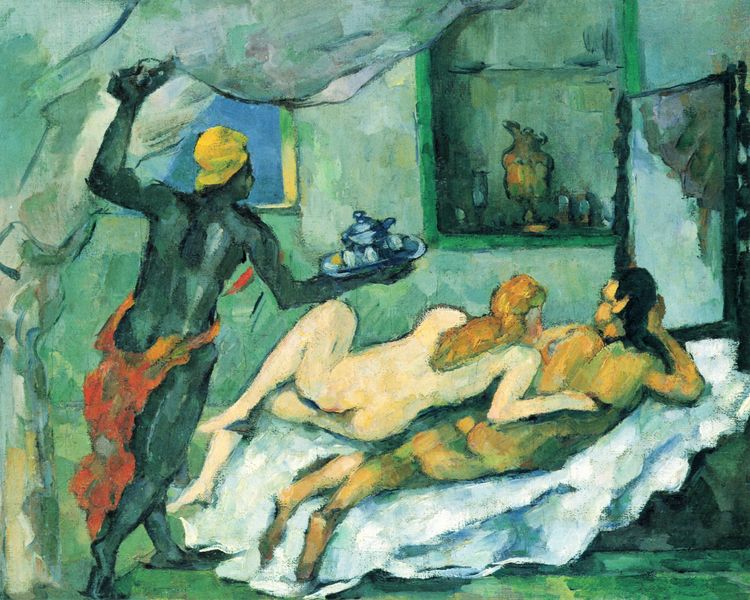
Titel: Nachmittags in Neapel (Der Rumpunch)
Künstler: Paul Cézanne
Standort: Canberra
Institution: National Gallery of Australia
Schlagwörter: akt, blau, dunkel, gemälde, haut, himmel, mann, nackt, schatten, weiß, cezanne, gelb, grün, impressionismus, menschen, braun, fenster, frau, glas, hell, hut, licht, orange, rücken, schwarz, türkis, zimmer, rot, tuch, beige, blond, getränke, gläser, kappe, mütze, regal, wand, diener, dienerin, tablett, spiegel, vorhang, boden, haare, interieur, decke, paar, kanne, krug, beine, liebe, man, afrika, hitze, mauer, bedienen, kaffee, kopftuch, foulard, homme, jaune, vert, bett, bettdecke, schlafzimmer, tasse, tee, laken, liegend, becher, corps, neger, nische, cruche, gesäss, paul, rückenakt, sex, service, blanc, noir, karaffe, liebespaar, tassen, gedeck, betttuch, schwarzer, sklave, bettlaken, moor, gaugin, paul cezanne, innig, liebende, chambre, rouge, frühstück, teekanne, käppi, femme, fenetre, turban, amour, wandnische, cezann, miroir, plateau, couple, rideau, tahiti, matisse, akkt, picasso, ron, thé, groupe, noire, lit, eunuch, nus, liebesakt, nudité, haiti, beischlaf, gaugain, esclave, servante, allongé, balau, diesner, groupe esclave, serviteur, nu, rregal, drap, gelbe mütze, théière, turband, cafetière, drap blanc, mitoir, petit déjeuné